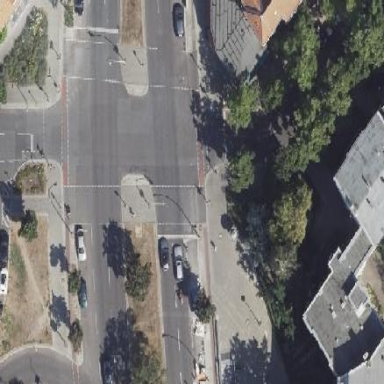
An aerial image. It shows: Junction.